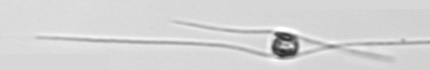
Label: Chaetoceros_danicus